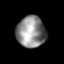
Tissue: lung
Cell type: Myeloid cells
Senescence score: 0.2079
Nuclear area (px): 889
Mean DAPI intensity: 139.994